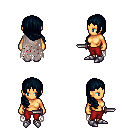
a pixel art fantasy rpg character, female body template, human, tanned skin, gray tattered cape, red pants, raven right-swept hairstyle, metal boots, dagger, four views (front, back, left, right), 2x2 character sprite sheet, small pixel art, hard edges, no anti-aliasing